Field crop: tomato
Growth stage: 2
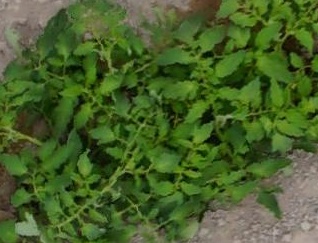
Species: tomato